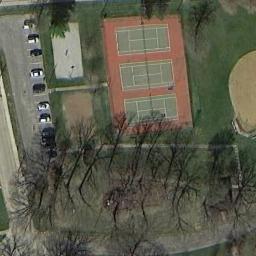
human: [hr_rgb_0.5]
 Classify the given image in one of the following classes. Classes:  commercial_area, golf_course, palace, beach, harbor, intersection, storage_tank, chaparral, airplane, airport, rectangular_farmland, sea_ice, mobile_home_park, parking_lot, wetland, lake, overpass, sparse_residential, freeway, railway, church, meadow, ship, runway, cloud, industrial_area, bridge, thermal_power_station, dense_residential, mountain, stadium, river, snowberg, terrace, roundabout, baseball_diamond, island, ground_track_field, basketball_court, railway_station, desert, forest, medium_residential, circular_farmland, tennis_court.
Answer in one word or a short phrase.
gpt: tennis_court